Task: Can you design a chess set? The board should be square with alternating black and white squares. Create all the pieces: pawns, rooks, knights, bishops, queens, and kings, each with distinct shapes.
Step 815:
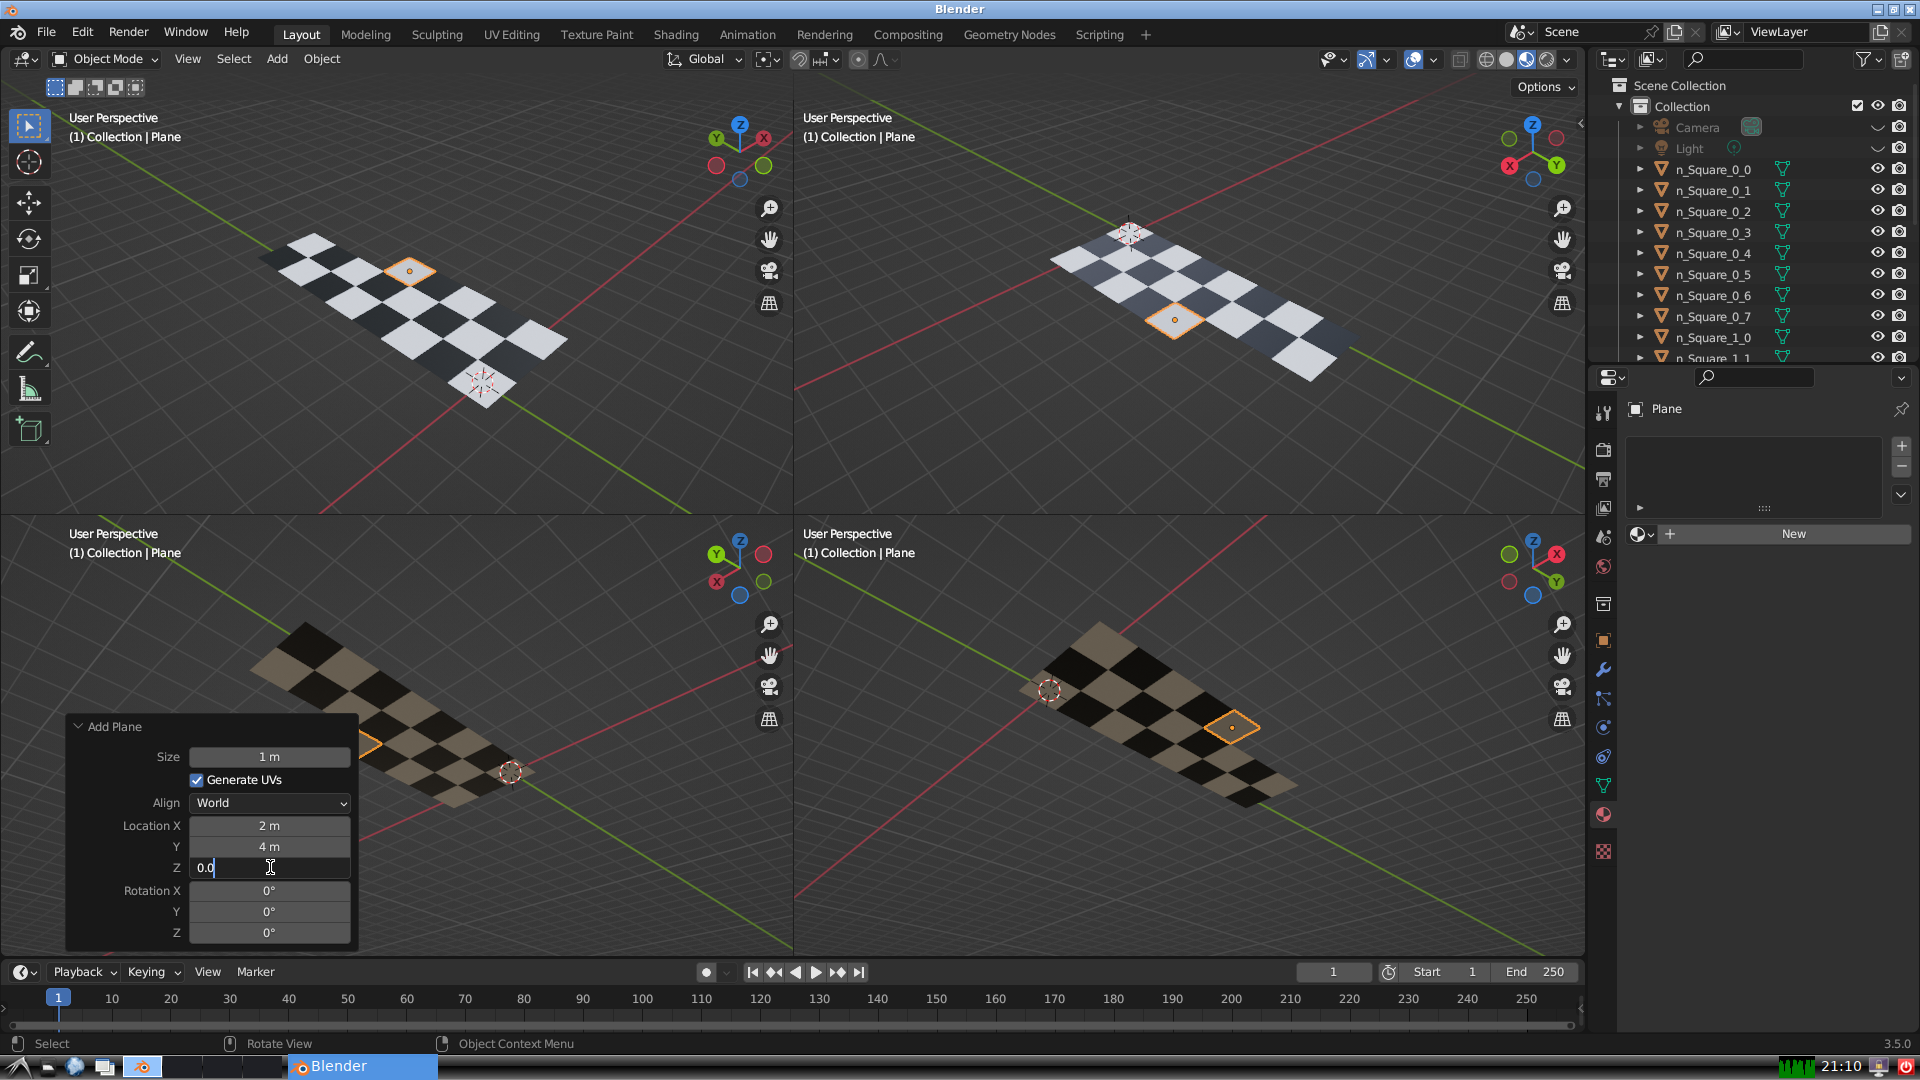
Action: {"key_press": ['Return']}